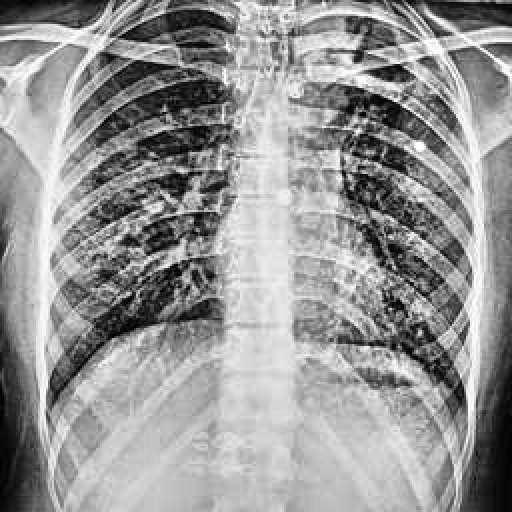
Finding: TUBERCULOSIS